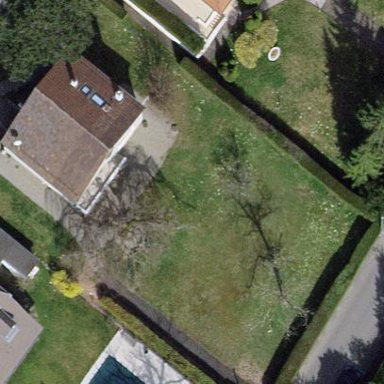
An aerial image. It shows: Garden enclosed by fence.